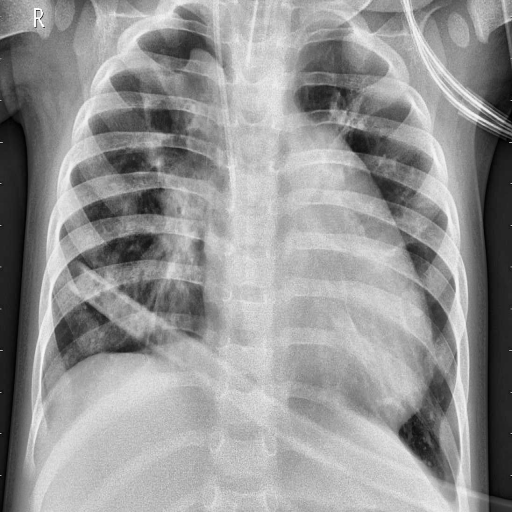
Finding: PNEUMONIA